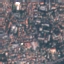
Land use / land cover: Residential